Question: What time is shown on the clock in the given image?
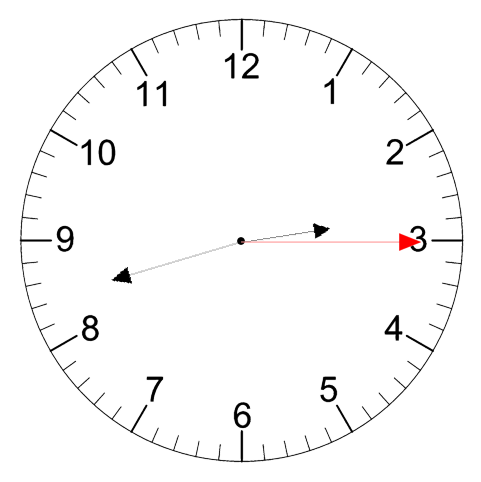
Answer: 02:42:15